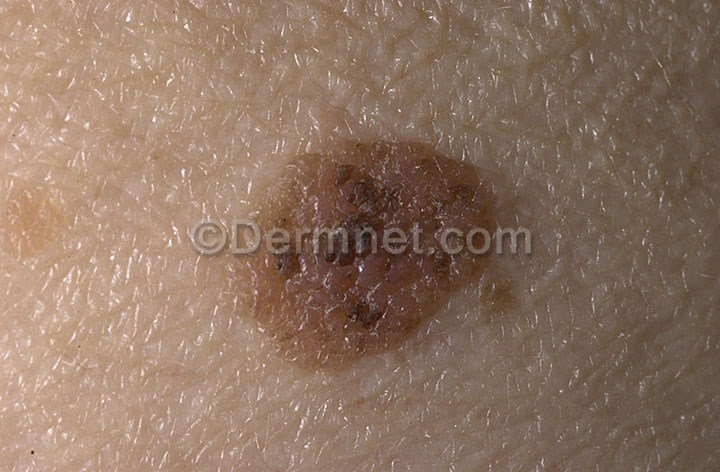
Disease: Melanoma Skin Cancer Nevi and Moles